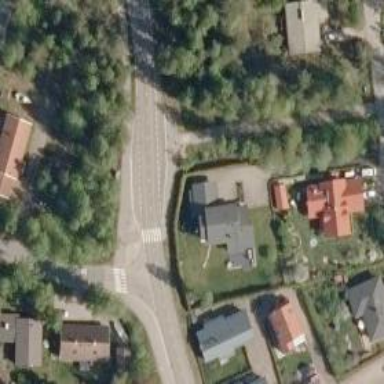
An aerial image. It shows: Crossing on asphalt cycleway.